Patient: sex M, age 42
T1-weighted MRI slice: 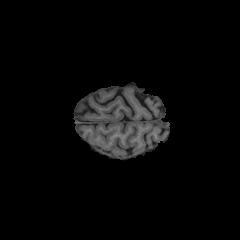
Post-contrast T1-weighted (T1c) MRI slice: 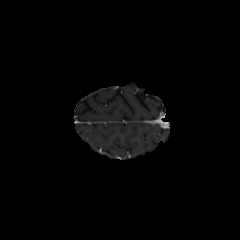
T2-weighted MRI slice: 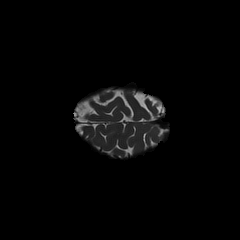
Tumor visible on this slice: no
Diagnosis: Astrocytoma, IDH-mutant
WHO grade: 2